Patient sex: F
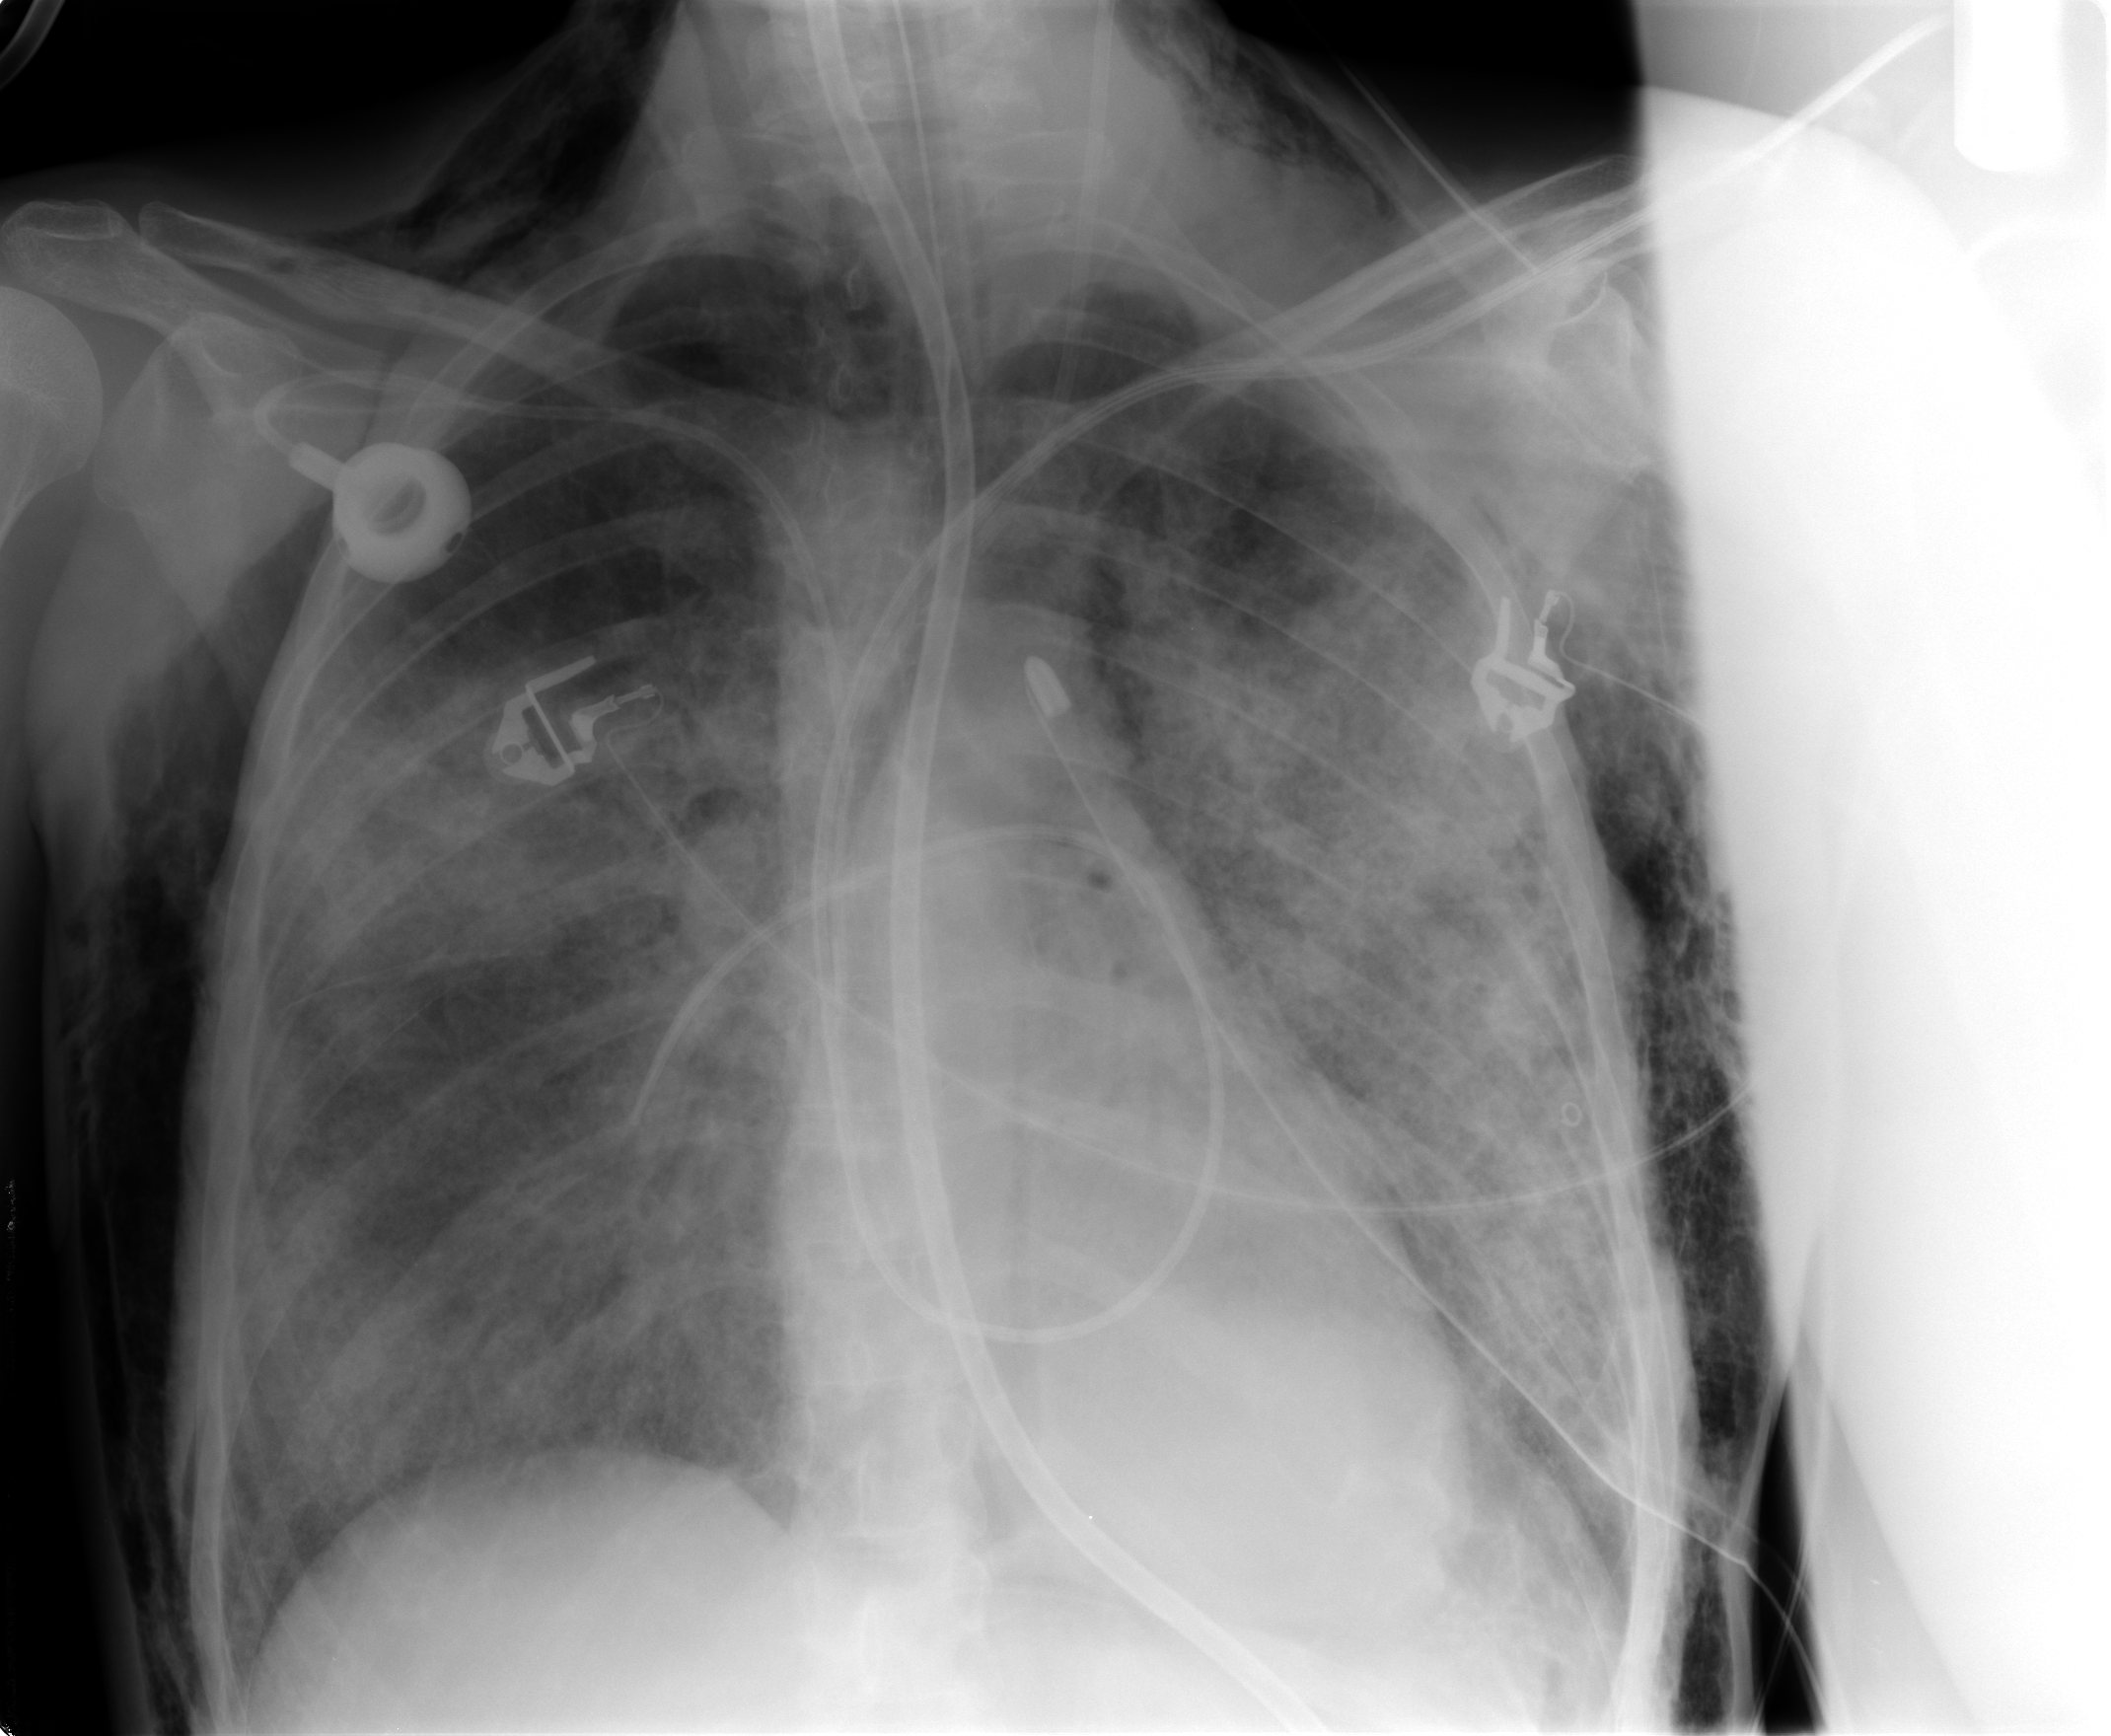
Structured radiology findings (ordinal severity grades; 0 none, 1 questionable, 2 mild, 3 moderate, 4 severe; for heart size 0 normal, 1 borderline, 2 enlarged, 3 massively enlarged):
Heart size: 0
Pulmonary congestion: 0
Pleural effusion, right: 1
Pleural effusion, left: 1
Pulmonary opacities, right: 3
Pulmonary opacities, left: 3
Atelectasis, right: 2
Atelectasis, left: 2